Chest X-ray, AP view. Patient: 59 years old, sex F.
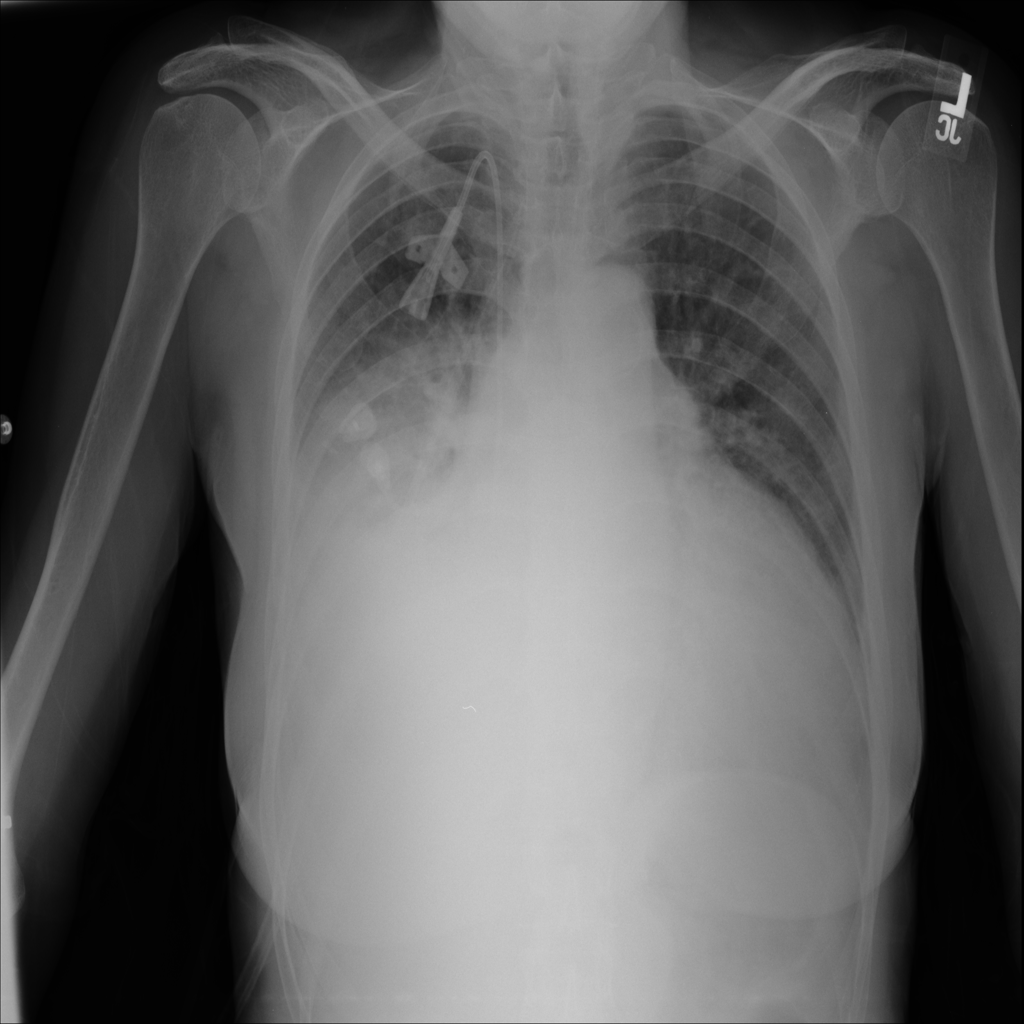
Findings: Cardiomegaly, Effusion